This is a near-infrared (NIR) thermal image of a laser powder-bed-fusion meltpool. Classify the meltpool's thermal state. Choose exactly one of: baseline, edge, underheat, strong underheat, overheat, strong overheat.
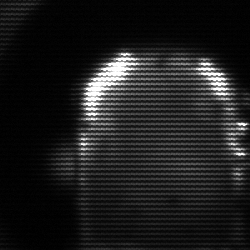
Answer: baseline